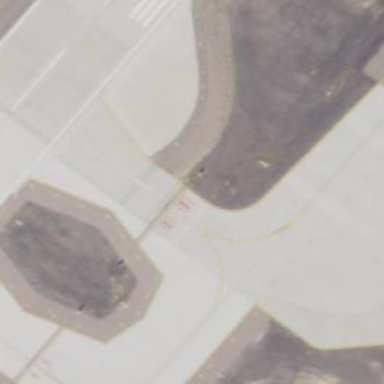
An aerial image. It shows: View of taxiway at the airport.